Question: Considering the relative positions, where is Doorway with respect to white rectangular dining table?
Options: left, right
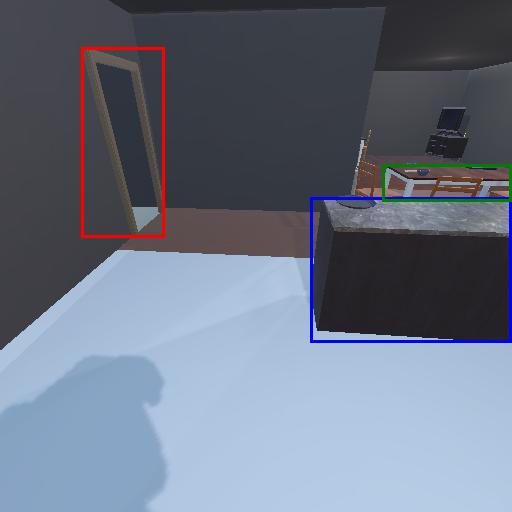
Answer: left